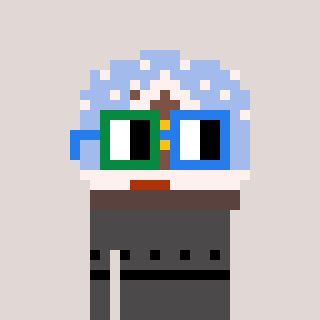
a pixel art character with square green and blue glasses, a snow globe-shaped head and a grayscale-colored body on a warm background